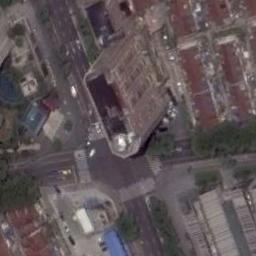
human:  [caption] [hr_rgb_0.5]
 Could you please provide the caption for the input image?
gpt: There are many different shapes of buildings beside the intersection .

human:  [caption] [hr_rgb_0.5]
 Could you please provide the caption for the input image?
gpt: An intersection with normal traffic located in a commercial area with a high-rise building .

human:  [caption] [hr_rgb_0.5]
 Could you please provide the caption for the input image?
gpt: There are three red cars at the intersection .

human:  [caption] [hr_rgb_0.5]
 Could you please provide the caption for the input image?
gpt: There are many moving and waiting vehicles on the road at the intersection, Many buildings and some trees around the intersection .

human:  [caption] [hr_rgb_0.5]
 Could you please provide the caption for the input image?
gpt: There are some buildings and trees around the intersection .